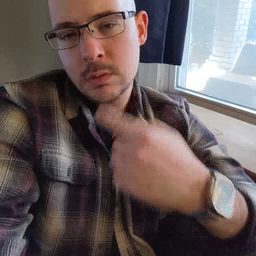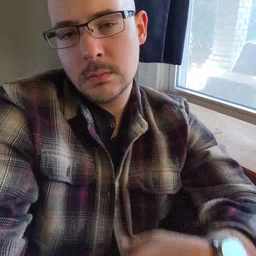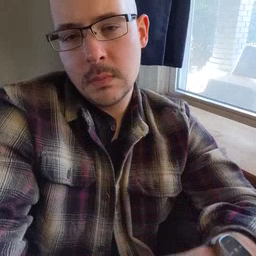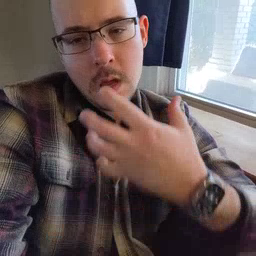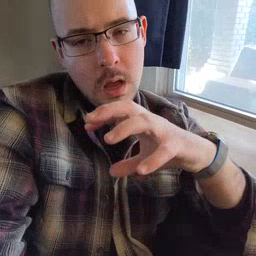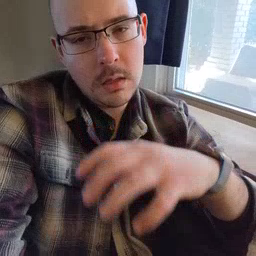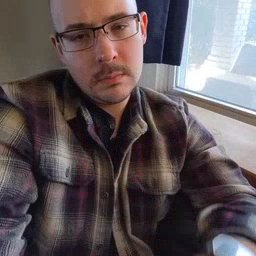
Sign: hot